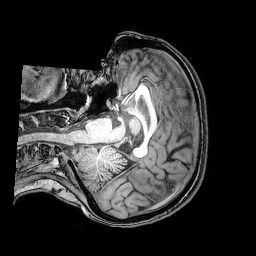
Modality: T1w
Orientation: axial
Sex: female
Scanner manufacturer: philips
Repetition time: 0.008105 s
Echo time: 0.00372 s